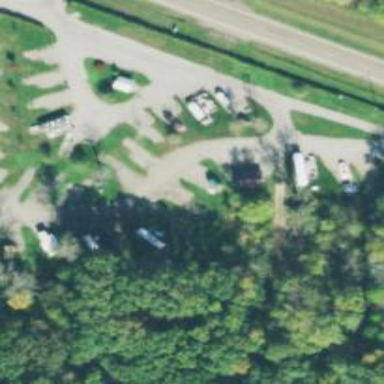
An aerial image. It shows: Campsite for tourism.